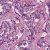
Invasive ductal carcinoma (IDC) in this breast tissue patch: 1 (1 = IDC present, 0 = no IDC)